Question: Is it possible to use '*'when using 'JOIN'. I so far have the following result using
'''
SELECT * FROM default_ps_products_categories INNER JOIN default_ps_products_brand_by_cat
'''
but I am wanting it to return one of each and not two as shown - Do I have to do the query correctly and select the tables?. The two coloumns that match are 'id' and 'cat_id'

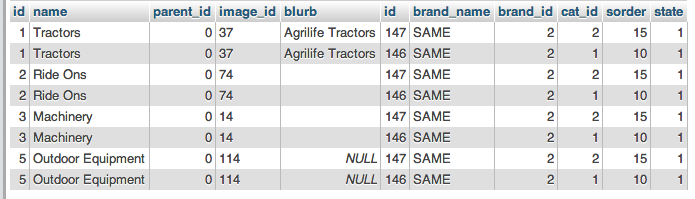
Answer: You're missing the 'ON' clause in the join, in which case MySQL returns a full Cartesian join instead of complaining.
Try (I'm using aliases because the table names are long):
'''
SELECT *
FROM default_ps_products_categories C
INNER JOIN default_ps_products_brand_by_cat B ON C.id = B.cat_id
'''
'*'